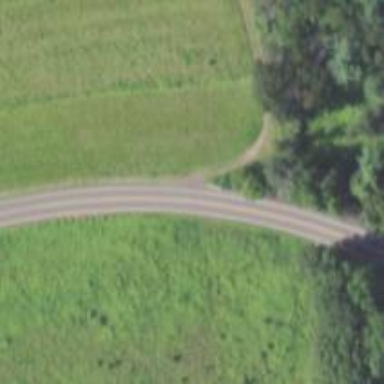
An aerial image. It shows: Secondary road.